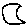
Label: moon